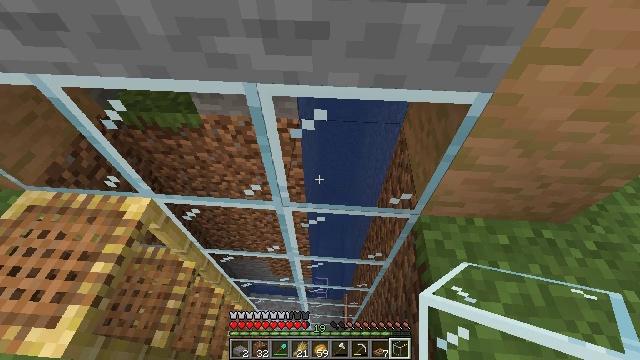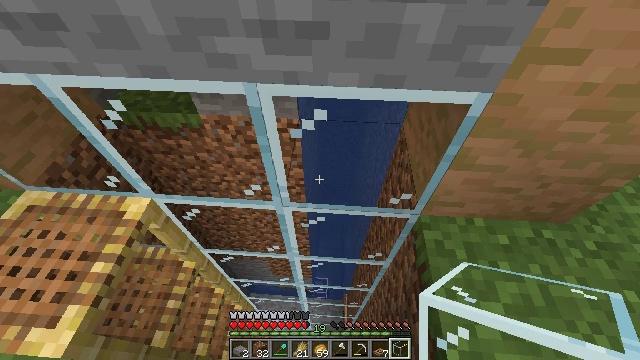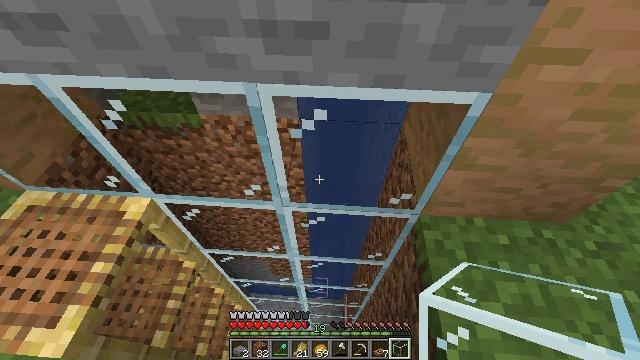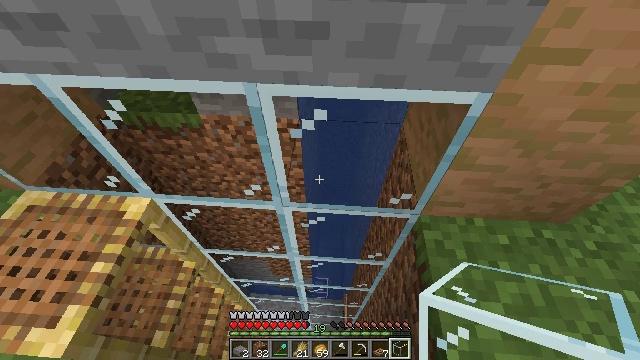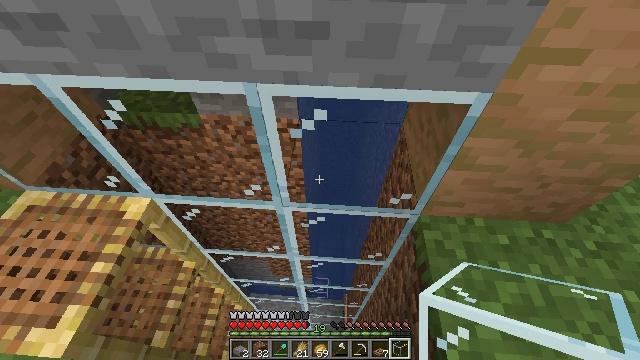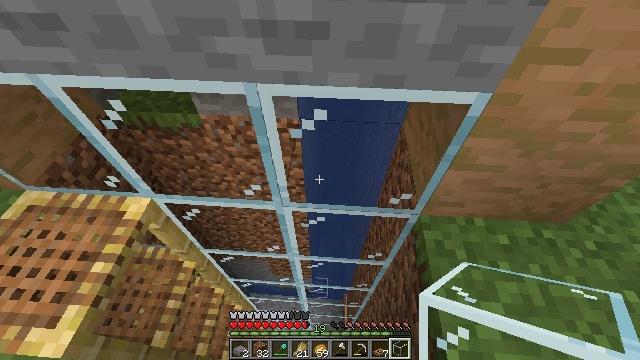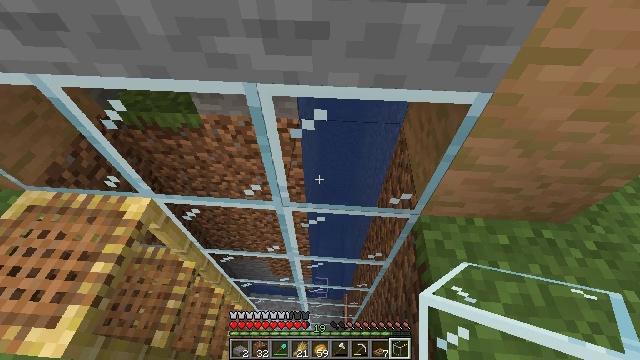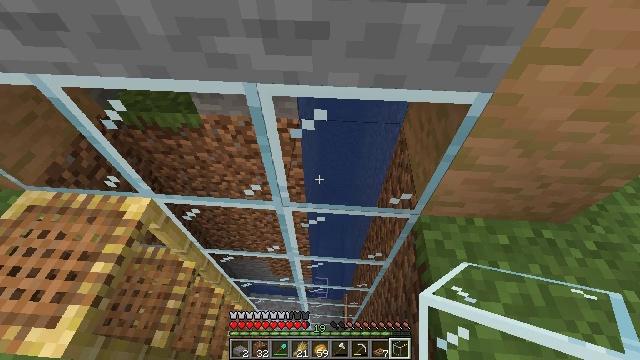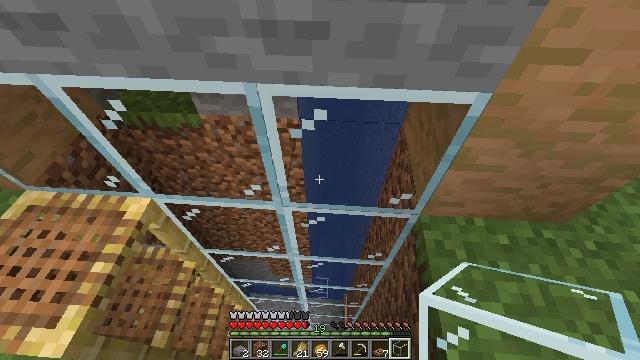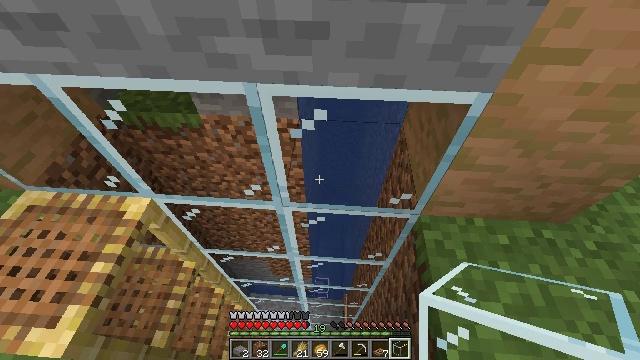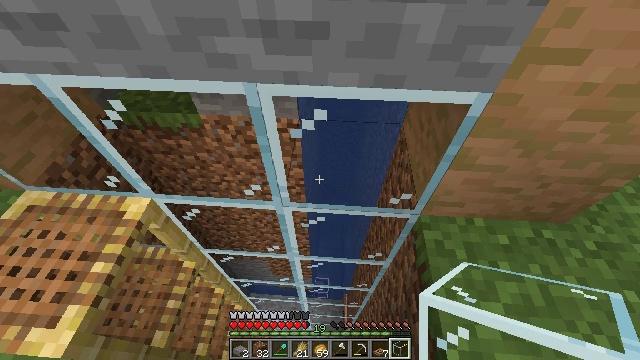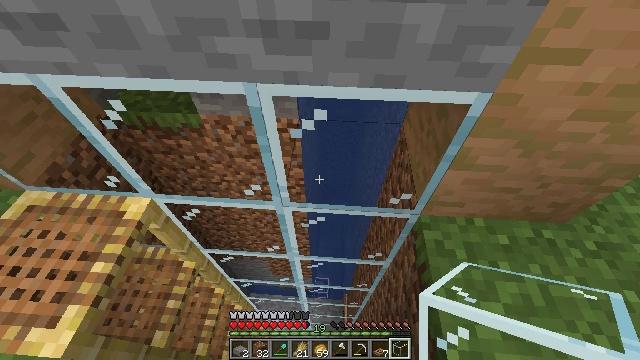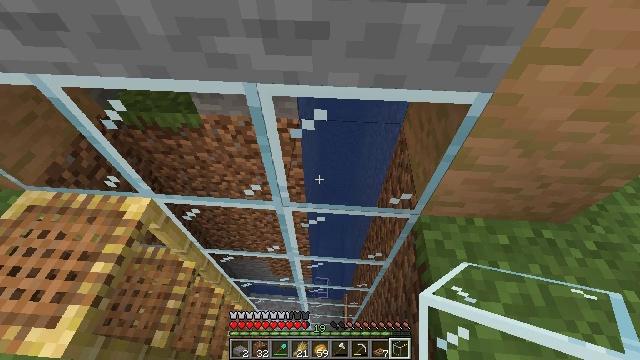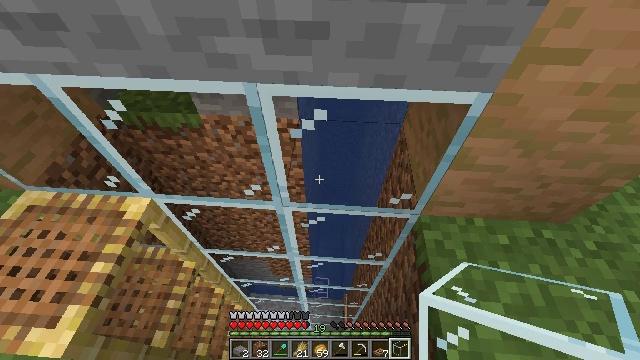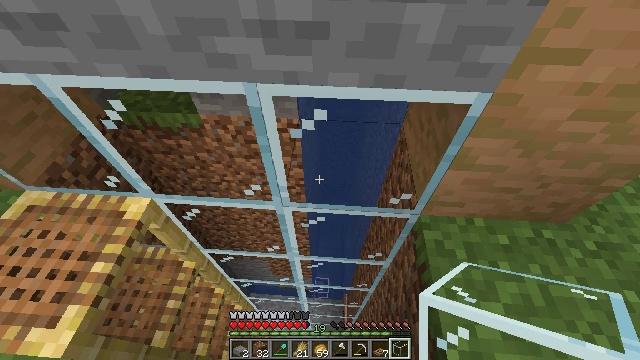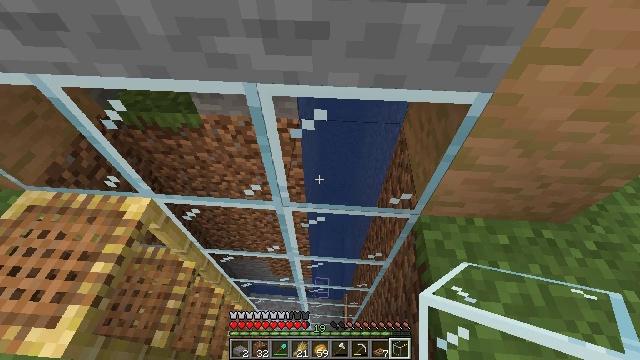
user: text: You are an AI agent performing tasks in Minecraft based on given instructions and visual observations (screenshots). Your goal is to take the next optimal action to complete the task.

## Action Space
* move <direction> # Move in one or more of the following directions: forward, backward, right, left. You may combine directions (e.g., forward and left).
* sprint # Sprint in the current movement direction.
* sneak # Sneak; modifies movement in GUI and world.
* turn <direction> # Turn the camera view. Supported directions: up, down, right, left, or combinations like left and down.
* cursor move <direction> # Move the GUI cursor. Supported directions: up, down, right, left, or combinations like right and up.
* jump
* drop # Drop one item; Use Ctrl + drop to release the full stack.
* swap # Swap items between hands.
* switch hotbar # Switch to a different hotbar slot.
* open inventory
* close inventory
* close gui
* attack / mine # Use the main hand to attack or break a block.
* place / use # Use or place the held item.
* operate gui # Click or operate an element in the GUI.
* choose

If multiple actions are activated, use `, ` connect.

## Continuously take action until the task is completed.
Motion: motion action
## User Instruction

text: Combine sticks and jungle wood planks to craft a jungle sign.
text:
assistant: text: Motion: no_op
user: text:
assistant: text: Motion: no_op
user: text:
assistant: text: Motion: no_op
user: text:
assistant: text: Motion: no_op
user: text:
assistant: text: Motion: no_op
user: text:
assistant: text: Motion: no_op
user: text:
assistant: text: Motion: no_op
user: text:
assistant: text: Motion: no_op
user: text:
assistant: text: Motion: no_op
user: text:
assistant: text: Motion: no_op
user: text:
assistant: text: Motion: no_op
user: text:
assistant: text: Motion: no_op
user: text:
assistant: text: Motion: no_op
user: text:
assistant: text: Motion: no_op
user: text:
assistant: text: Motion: no_op
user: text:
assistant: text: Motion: no_op
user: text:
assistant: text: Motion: no_op
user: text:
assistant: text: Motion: no_op
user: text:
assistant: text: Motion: no_op
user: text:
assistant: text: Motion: no_op
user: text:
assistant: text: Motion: no_op
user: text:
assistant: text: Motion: no_op
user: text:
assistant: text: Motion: no_op
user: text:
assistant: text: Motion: no_op
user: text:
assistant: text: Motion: no_op
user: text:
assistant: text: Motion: no_op
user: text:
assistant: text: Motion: no_op
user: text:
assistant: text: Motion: no_op
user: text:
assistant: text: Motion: no_op
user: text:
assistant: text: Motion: no_op